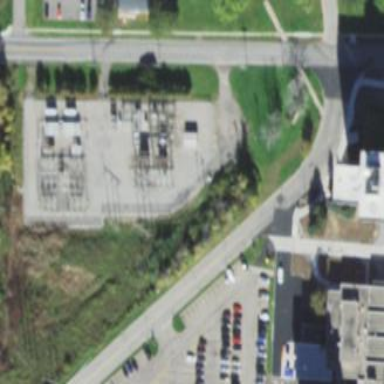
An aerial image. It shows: Power substation.